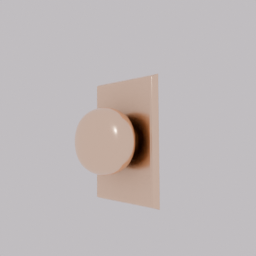
Label: mechanical